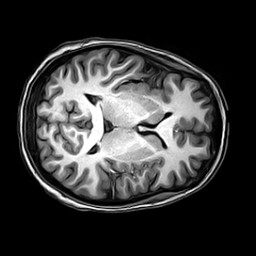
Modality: T1w
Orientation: axial
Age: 21
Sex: female